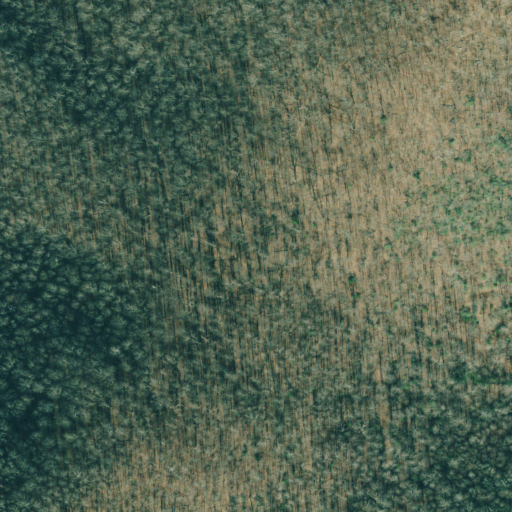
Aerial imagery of gap in Georgia named Deep Gap containing deciduous forest and open development